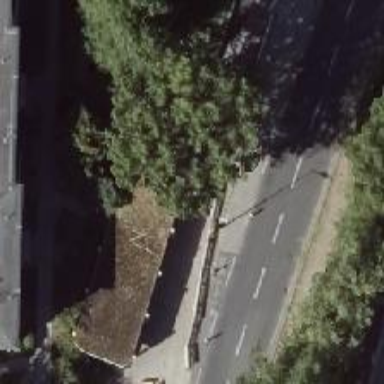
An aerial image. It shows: Subway entrance.